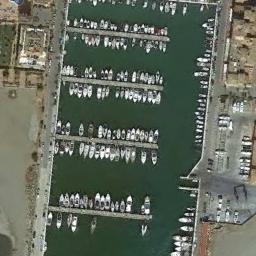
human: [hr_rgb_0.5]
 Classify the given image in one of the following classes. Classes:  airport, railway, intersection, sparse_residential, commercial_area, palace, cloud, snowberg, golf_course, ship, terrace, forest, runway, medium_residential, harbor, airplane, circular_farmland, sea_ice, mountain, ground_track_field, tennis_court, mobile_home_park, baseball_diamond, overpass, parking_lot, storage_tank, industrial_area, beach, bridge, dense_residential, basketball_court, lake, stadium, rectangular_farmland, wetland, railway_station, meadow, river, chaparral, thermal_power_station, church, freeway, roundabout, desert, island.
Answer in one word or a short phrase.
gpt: harbor